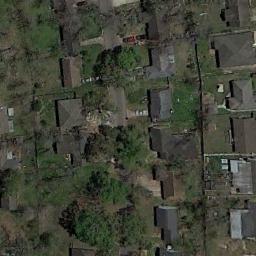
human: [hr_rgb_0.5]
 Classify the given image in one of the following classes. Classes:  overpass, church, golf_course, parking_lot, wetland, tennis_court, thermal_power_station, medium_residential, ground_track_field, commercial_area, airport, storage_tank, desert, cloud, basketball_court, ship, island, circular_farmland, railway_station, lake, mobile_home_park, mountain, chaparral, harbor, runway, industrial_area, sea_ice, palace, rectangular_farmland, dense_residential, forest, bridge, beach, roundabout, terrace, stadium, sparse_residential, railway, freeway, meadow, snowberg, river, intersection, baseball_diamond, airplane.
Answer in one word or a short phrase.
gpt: medium_residential